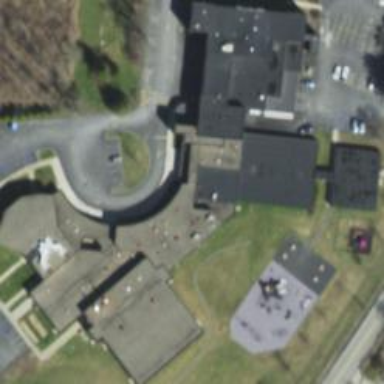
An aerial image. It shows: School building.